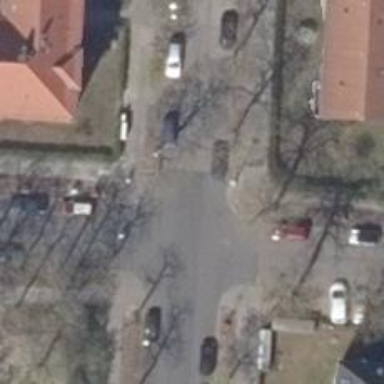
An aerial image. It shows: Unmarked road crossing.